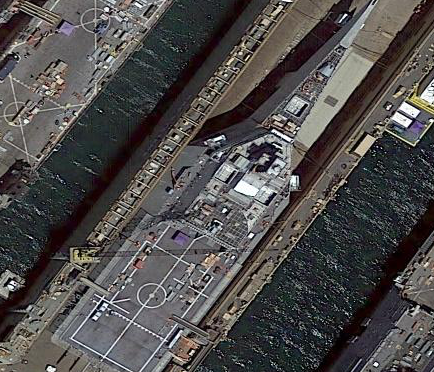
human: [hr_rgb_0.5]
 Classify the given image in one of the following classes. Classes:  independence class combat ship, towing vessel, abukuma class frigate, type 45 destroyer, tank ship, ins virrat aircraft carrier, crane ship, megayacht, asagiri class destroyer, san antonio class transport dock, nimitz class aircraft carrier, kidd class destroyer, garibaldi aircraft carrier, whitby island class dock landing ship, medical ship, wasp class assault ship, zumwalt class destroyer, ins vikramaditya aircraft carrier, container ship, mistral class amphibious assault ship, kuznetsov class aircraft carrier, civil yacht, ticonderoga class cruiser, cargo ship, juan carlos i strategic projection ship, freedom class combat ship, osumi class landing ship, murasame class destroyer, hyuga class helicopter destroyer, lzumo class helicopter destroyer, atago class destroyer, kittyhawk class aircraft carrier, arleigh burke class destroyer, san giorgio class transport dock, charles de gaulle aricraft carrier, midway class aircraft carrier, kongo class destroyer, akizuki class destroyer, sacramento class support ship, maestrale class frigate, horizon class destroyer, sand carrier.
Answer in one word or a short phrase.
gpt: Independence class combat ship